Field crop: tomato
Growth stage: 1
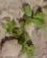
Species: portulaca